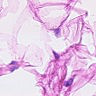
Metastatic tissue present: no